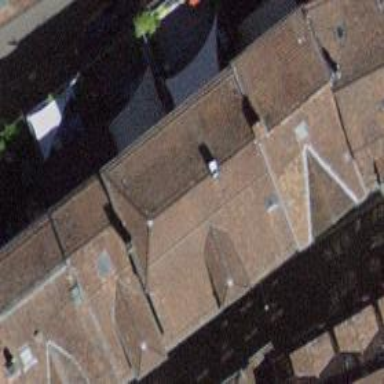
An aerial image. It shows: Building with flat roof.